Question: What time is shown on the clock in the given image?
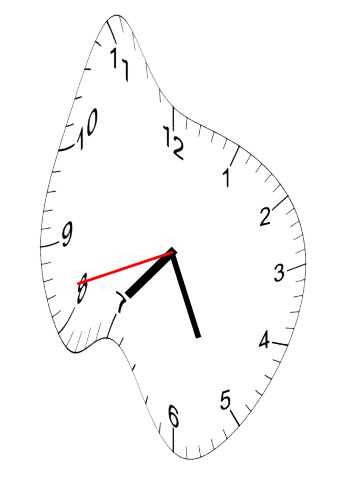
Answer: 07:25:42